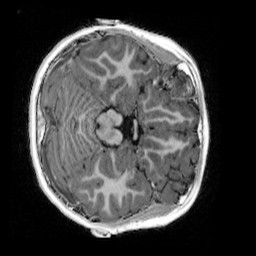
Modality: UNIT1_denoised
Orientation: axial
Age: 8
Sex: female
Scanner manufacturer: siemens
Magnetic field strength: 3 T
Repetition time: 4 s
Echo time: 0.00303 s